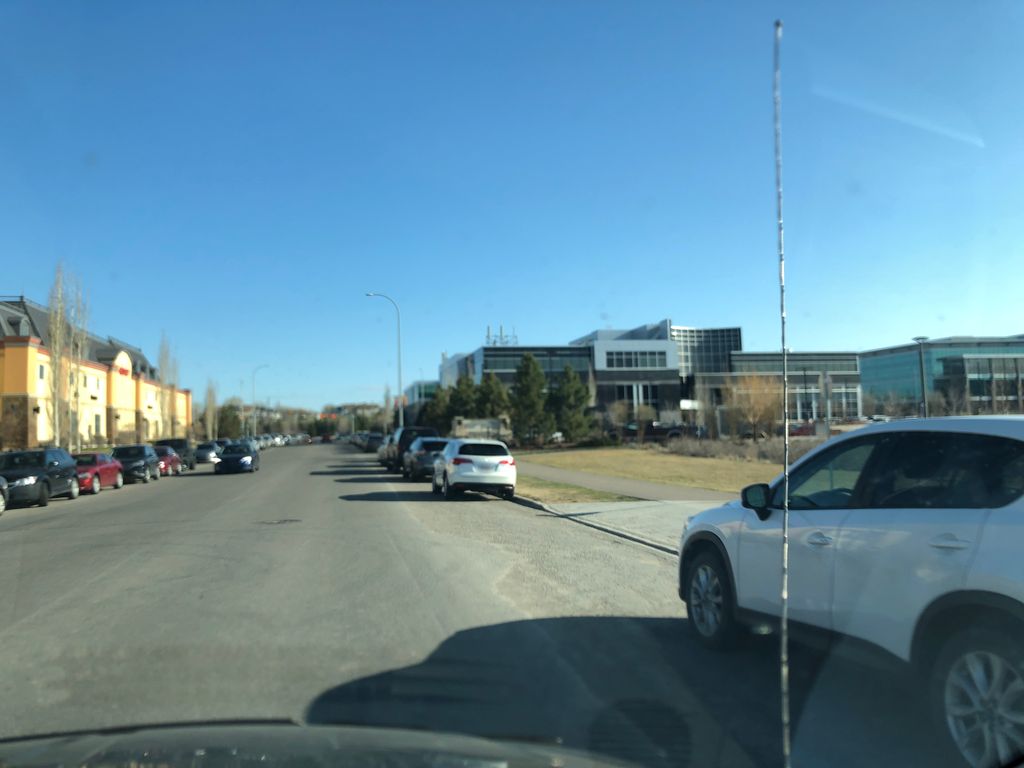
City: calgary